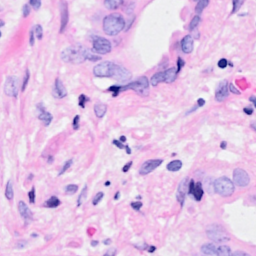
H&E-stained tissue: Breast